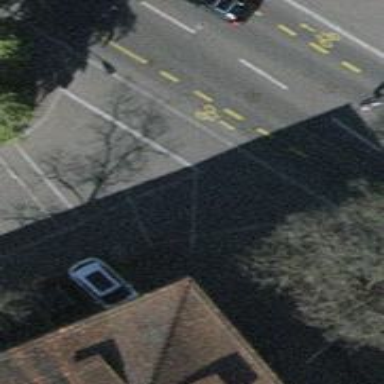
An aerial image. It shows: Residential road with asphalt surface. It has cycle lane on the left side and opposite lane for cyclists.